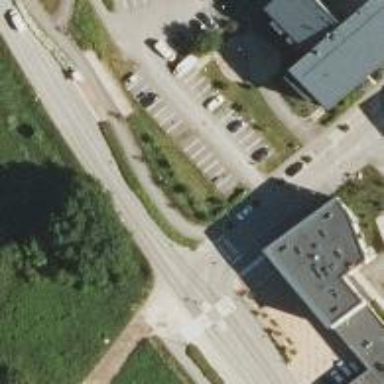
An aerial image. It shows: Marked crossing on asphalt cycleway road.